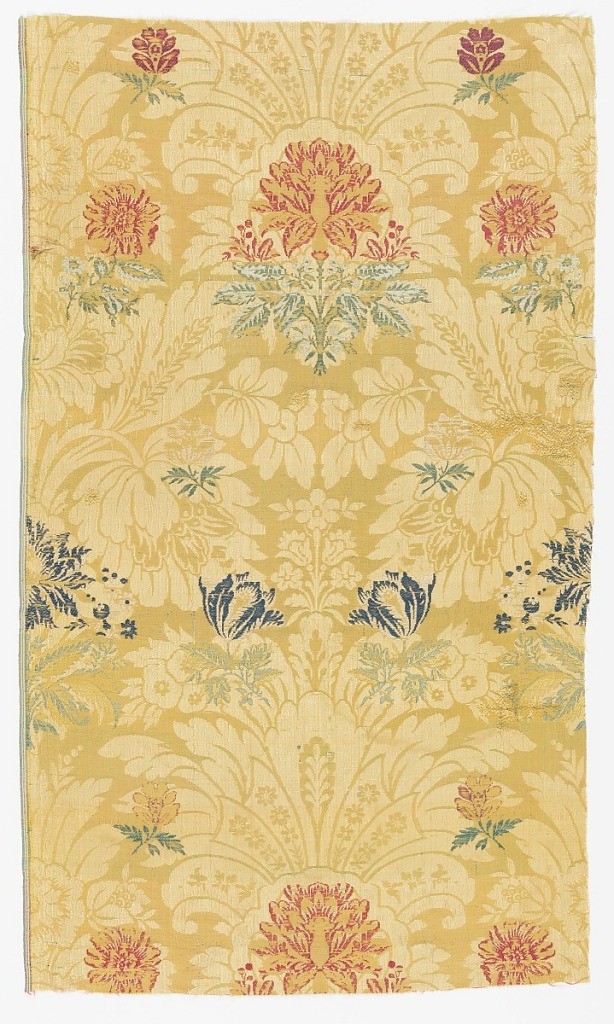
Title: Fragment
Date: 17th century
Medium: silk Technique: 5-harness satin damask with additional patterning by supplementary wefts bound in 4/1 twill
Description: Large-scale pattern in yellow of rows of floral forms in alternating vertical alignment. Sprigs of flowers in blue, red, green, or ivory.